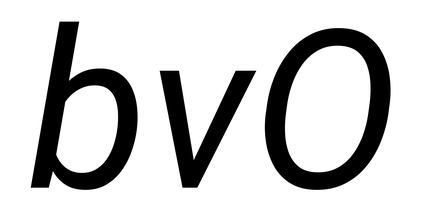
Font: Roboto-Italic_Italic